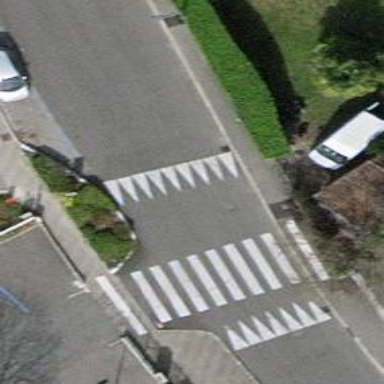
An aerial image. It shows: Residential road with asphalt surface featuring speed hump for traffic calming.